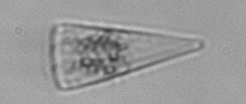
Label: Licmophora